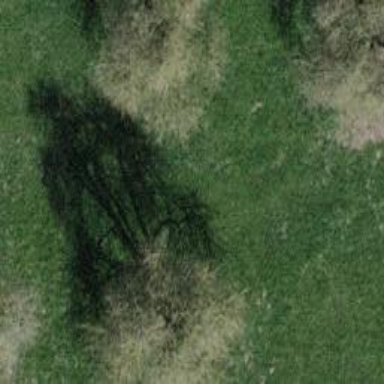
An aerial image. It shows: Single tag "natural: tree."